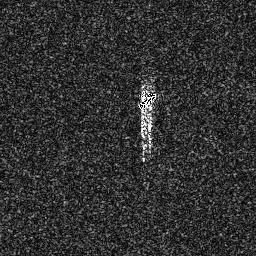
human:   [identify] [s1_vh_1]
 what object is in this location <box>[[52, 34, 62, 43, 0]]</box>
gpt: <ref>1 medium ship at the center</ref>